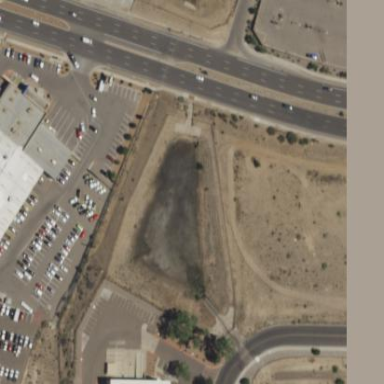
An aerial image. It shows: Stormwater basin filled with natural water.